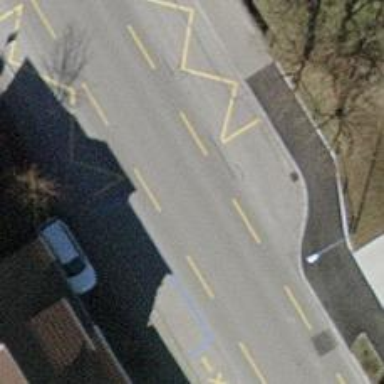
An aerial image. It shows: Bus stop equipped with public transport stop position.